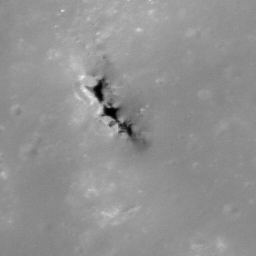
Pit: Copernicus 6b
Host crater: Copernicus
Host type: impact_melt
Lunar coordinates: latitude 10.105, longitude 339.995